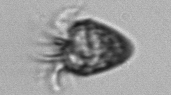
Label: Ciliophora